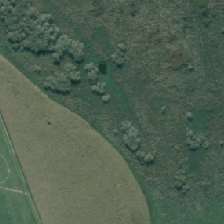
Land cover: herbaceous_freshwater_vege